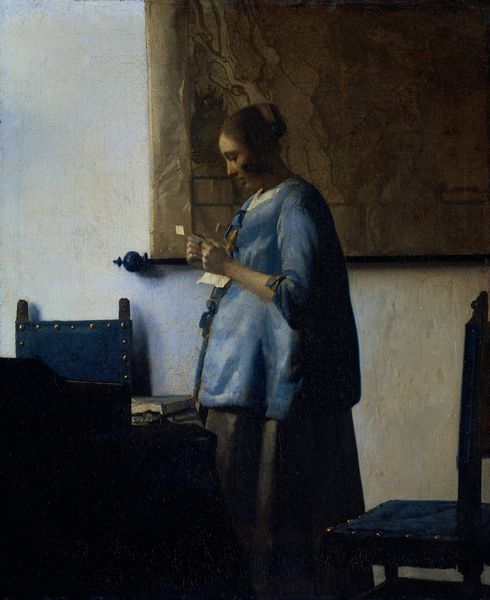
Titel: Frau die einen Brief liest
Künstler: Johannes Vermeer
Standort: Amsterdam
Institution: Rijksmuseum
Schlagwörter: blau, dunkel, gemälde, himmel, kopf, mann, schatten, weiß, wolken, mädchen, braun, fenster, frau, frisur, haar, hintergrund, holz, kleid, licht, profil, raum, schwarz, stuhl, stühle, tisch, vordergrund, zimmer, dame, malerei, rock, hemd, jacke, jung, wand, arm, arme, barock, bluse, falten, gesicht, halten, inkarnat, knoten, samt, stehen, bild, bildnis, holland, hände, niederlande, portrait, porträt, öl, einsam, land, gewand, gold, haare, interieur, mantel, reich, stehend, stoff, kind, mutter, blatt, dutt, schrift, bücher, papier, schreibtisch, liegen, lehne, genrebild, afrika, mauer, dunst, baby, beleuchtung, lehnen, dick, polster, wandteppich, lesen, konzentriert, lichteinfall, hochsteckfrisur, allein, nachdenklich, nägel, nieten, schwanger, kled, ozean, buch, zettel, abschied, seite, vermeer, knauf, karte, seiten, wohlhabend, brief, leder, hochkant, plan, balu, landkarte, stange, lesend, arbeitstisch, polsterstuhl, wnad, sitzfläche, wandbild, wandbehang, baumwolle, post, länder, reisen, bleu, nachricht, delft, weltkarte, beschlagen, polsternägel, schwangerschaft, liest, stühl, erwarten, geneigter kopf, umstandsmode, meisje, blaue jacke, brieflesen, briefleserin, jan vermeer van delft, e, papiel, sunkeö, wandkarte, hochsteckfirus